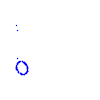
Particle: proton